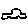
Label: car